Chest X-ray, PA view. Patient: 23 years old, sex M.
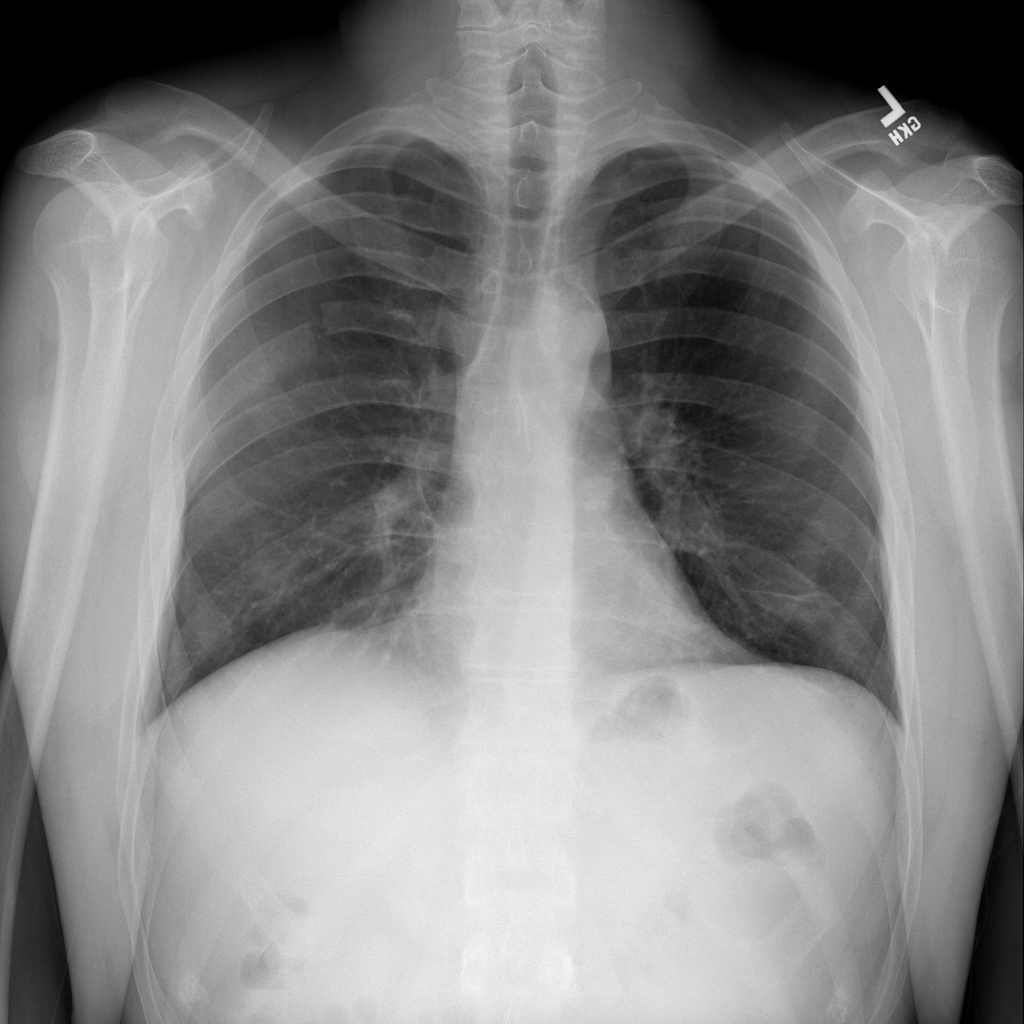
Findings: Atelectasis